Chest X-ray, AP view. Patient: 46 years old, sex F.
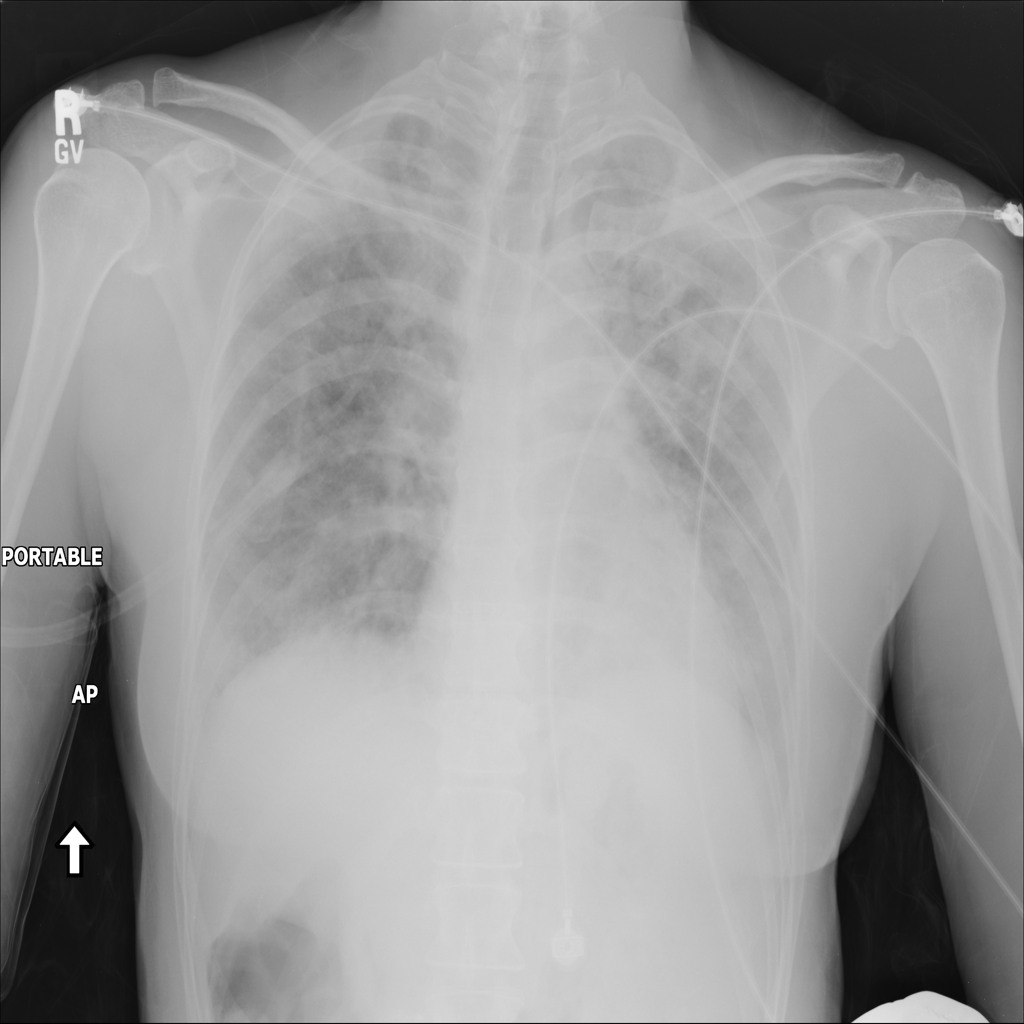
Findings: No Finding